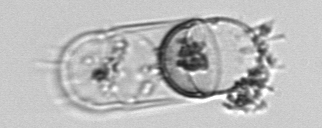
Label: Stephanopyxis